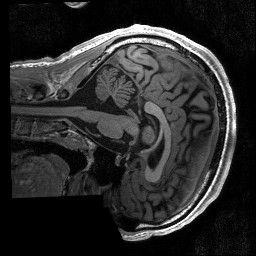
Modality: T1w
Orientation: sagittal
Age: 19
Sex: male
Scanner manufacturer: siemens
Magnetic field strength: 3 T
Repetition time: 2.53 s
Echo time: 0.00219 s